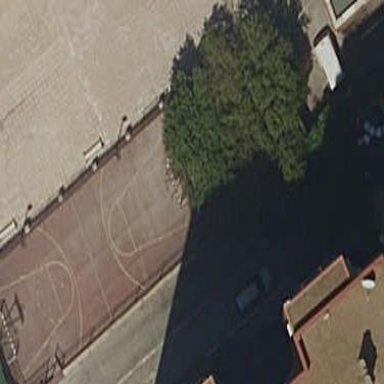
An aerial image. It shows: Concrete basketball court surrounded by wire fence.